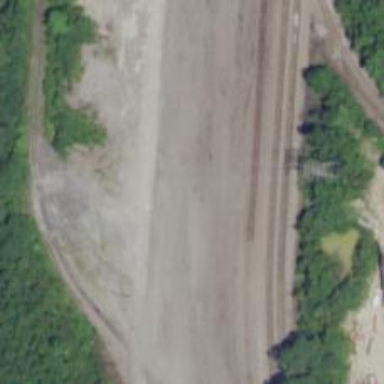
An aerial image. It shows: Abandoned railway yard is depicted.